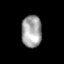
Tissue: lung
Cell type: Epithelial cells
Senescence score: 0.2323
Nuclear area (px): 643
Mean DAPI intensity: 161.008